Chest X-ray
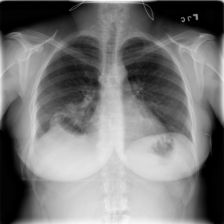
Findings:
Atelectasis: negative
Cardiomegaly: negative
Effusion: negative
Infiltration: negative
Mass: negative
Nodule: positive
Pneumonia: negative
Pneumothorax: positive
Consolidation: negative
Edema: negative
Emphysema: negative
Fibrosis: negative
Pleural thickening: negative
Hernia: negative